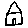
Label: house